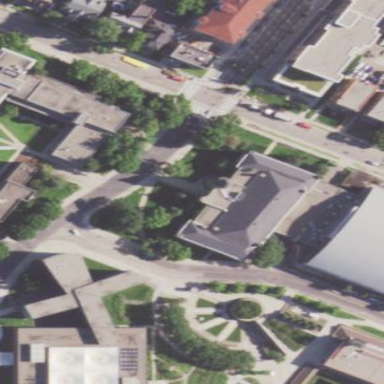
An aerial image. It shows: University building with hipped roof shape.